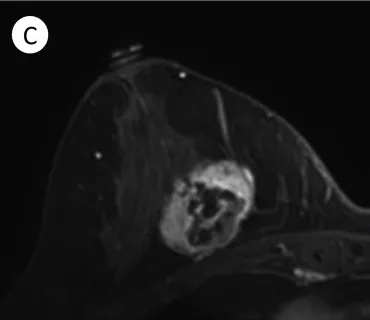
Pre-NAC imaging examinations of the right breast tumor (Fig. High FDG uptake for right breast tumor.
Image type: radiology (mri)